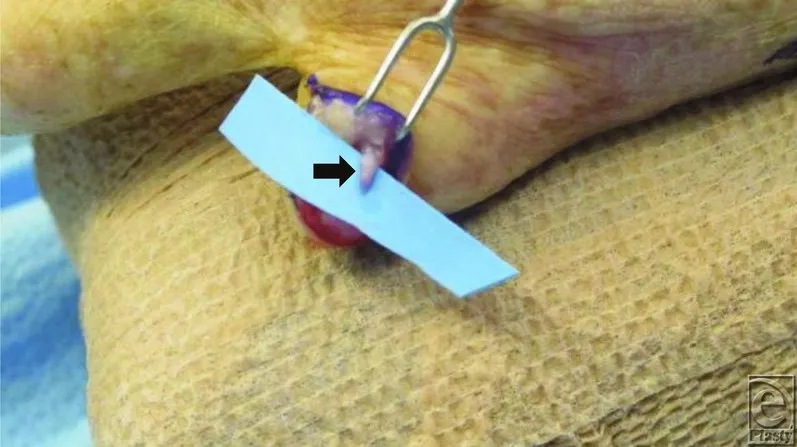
Illustrating neuroma (black arrow) of amputated site.
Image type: medical_photograph (skin_photograph)